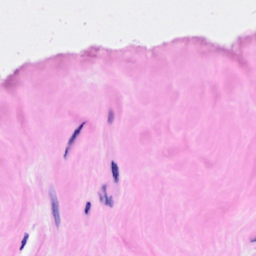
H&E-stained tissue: Breast